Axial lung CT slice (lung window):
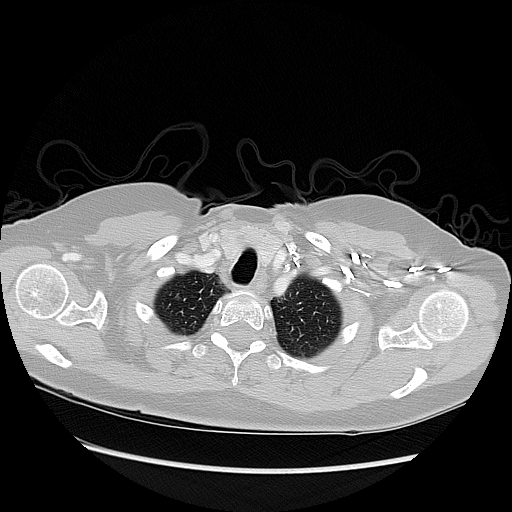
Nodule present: no